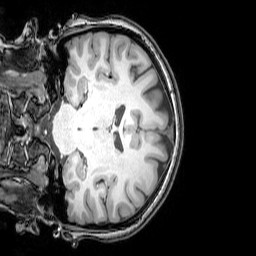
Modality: T1w
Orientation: coronal
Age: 24
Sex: female
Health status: healthy
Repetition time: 0.081 s
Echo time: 0.037 s